Question: I'm currently trying to create a little menu that changes position as the user scrolls. I've come up for this for a style - <URL>
As you can see, the dots are appended to each text '<div>' element, and it looks like this.

However, this looks very ugly. How can I center each dot beneath each text div? I've tried doing things like 'text-align: center' to no avail.
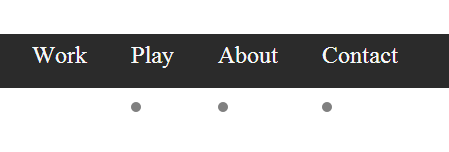
Answer: Use the css style of 'margin: auto' to center the child div.
<URL>